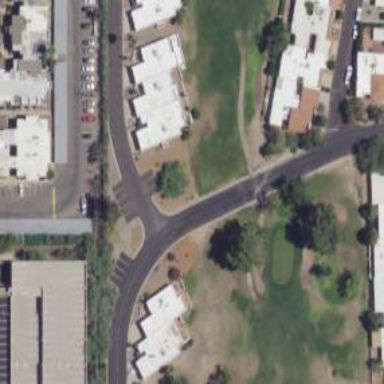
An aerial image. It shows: Path for both road and golf.